Field crop: maize
Growth stage: 1
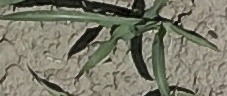
Species: sorghum